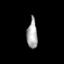
Tissue: prostate
Cell type: T cells
Senescence score: 0.3537
Nuclear area (px): 300
Mean DAPI intensity: 165.907